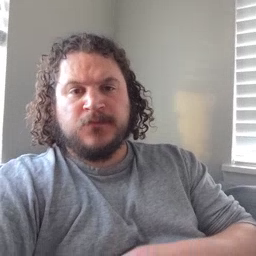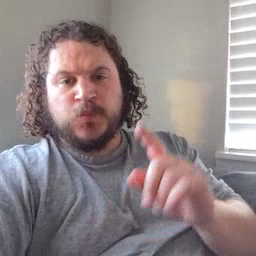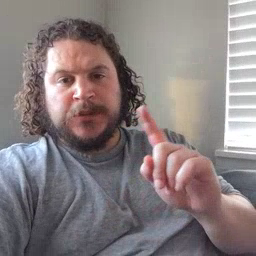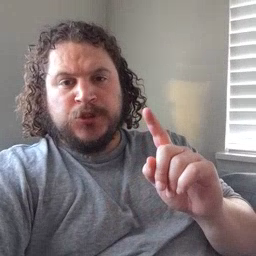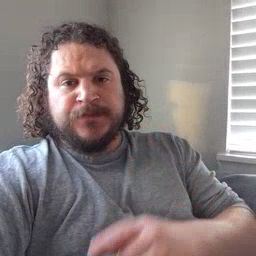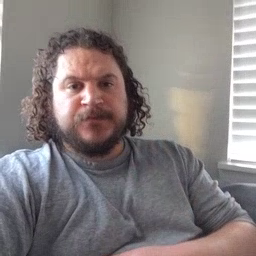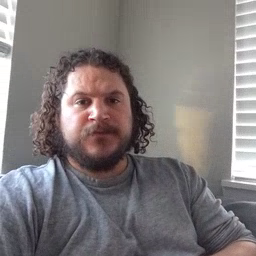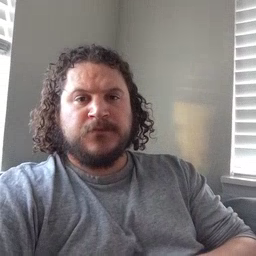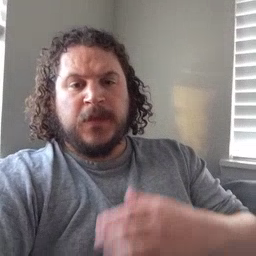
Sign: where